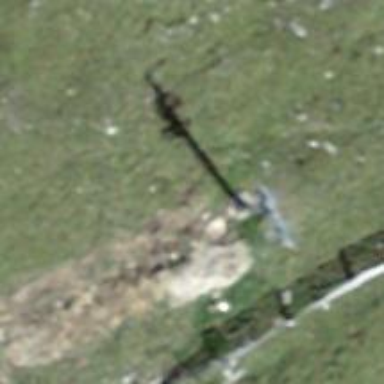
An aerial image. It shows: Pylon used for aerialway.